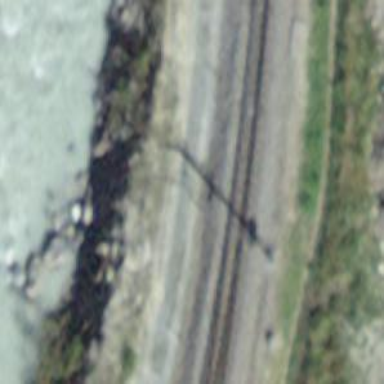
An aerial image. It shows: Railway switch.